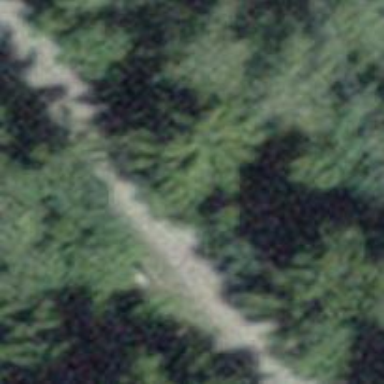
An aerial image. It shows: Abandoned railway track with grade2 tracktype.